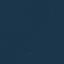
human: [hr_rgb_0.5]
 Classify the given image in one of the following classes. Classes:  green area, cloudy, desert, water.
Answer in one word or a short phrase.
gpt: water